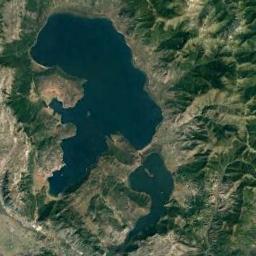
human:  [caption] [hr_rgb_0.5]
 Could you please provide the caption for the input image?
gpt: There are many trees around the lake .

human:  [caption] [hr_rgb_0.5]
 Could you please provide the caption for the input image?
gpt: A big lake and a small lake lies in a mountainous area covered with vegetation and the water is dark blue .

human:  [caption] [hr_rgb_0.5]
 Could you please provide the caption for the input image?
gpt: An irregularly shaped turquoise lake surrounded by mountains with green vegetation .

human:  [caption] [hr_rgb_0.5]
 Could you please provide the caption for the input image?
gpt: There are two lakes in the picture .

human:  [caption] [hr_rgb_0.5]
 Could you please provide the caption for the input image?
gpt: There are two lakes beside the mountains with many trees .